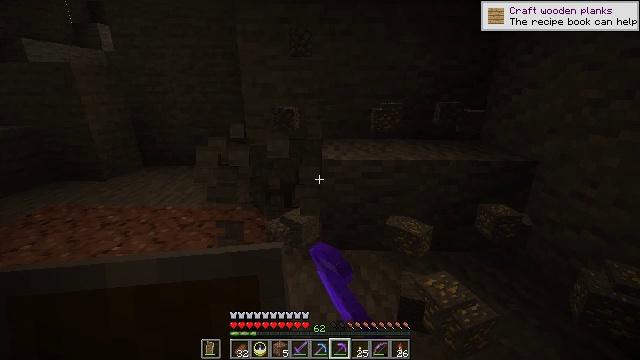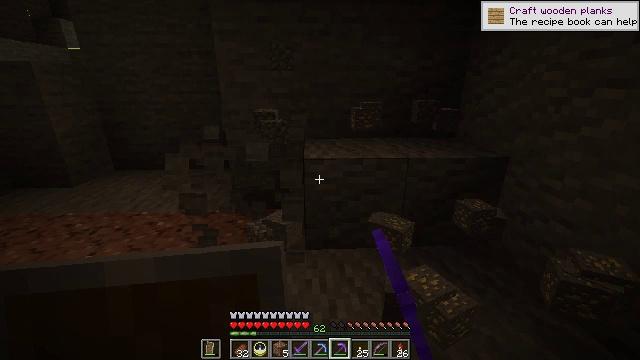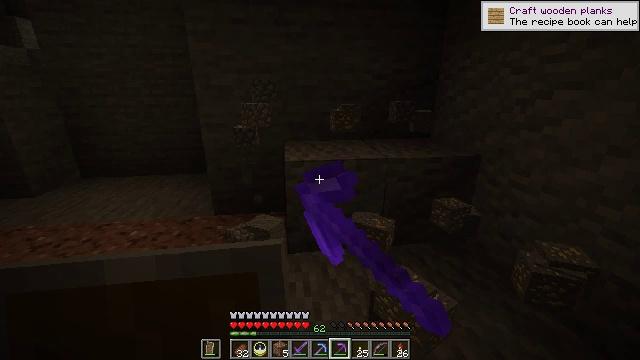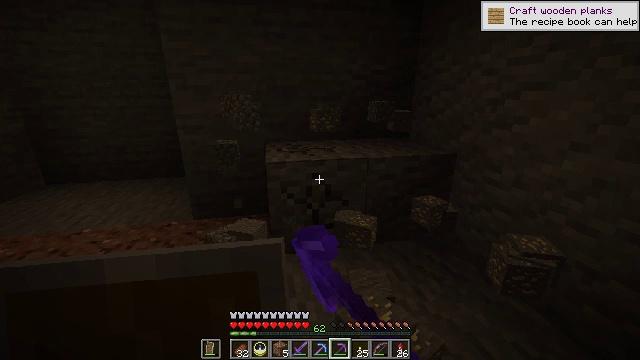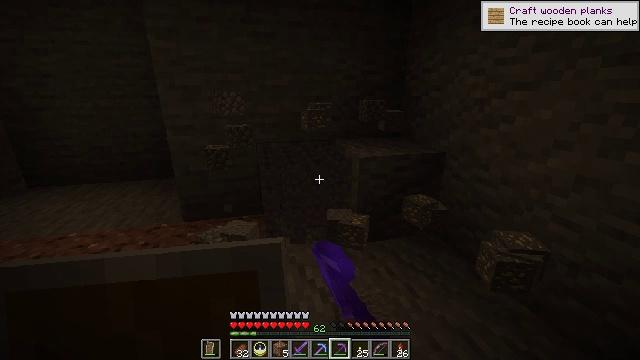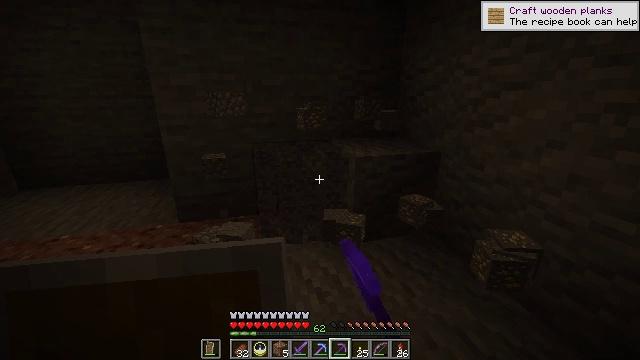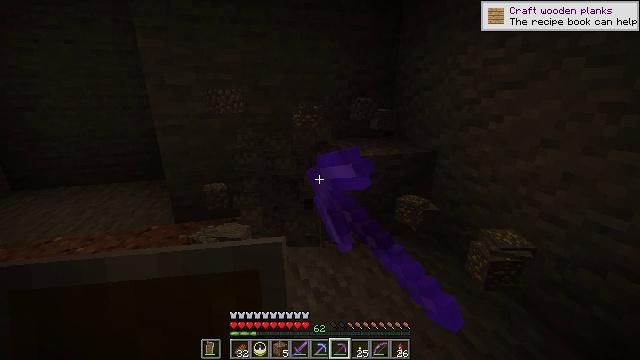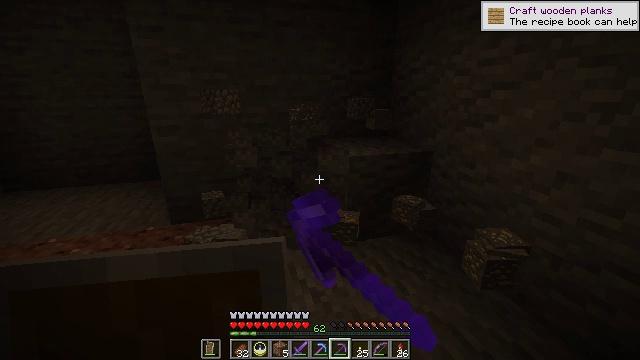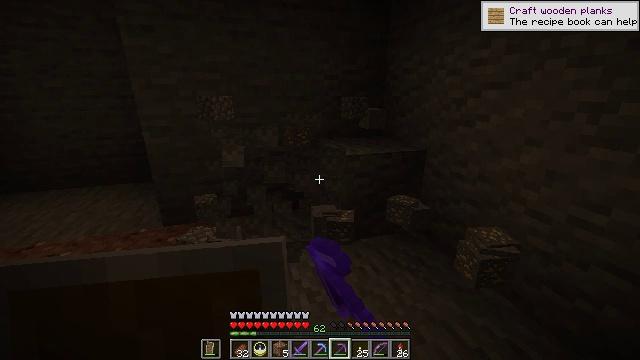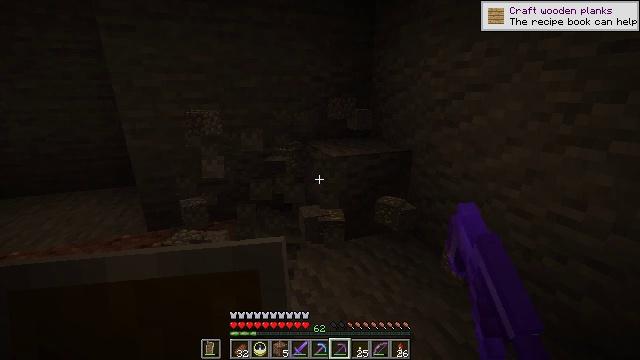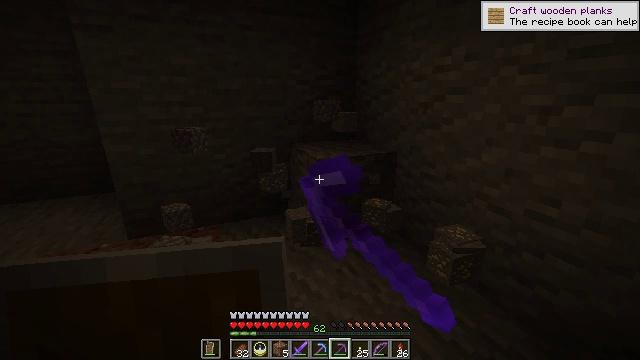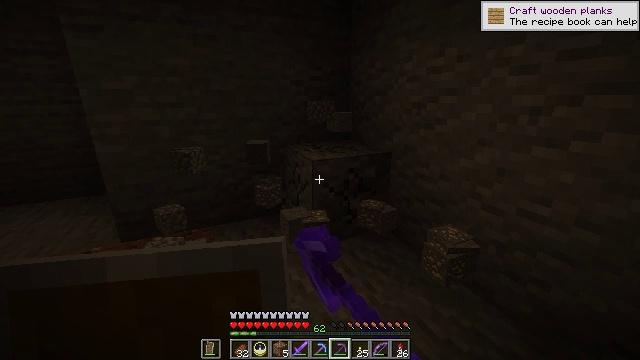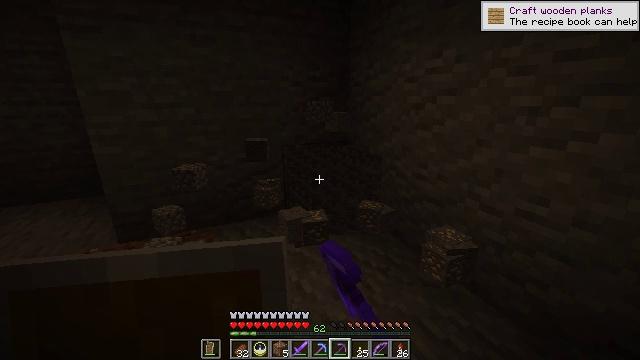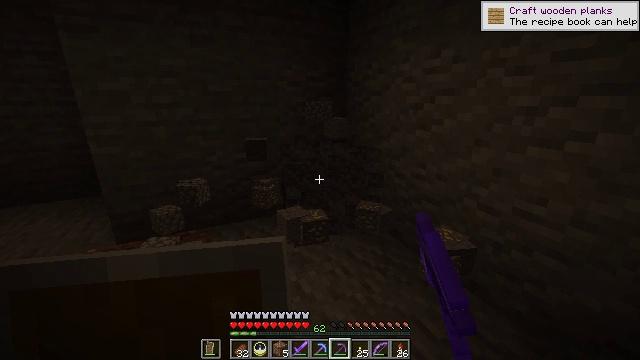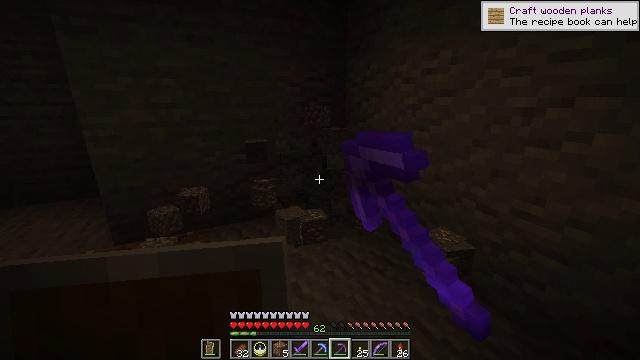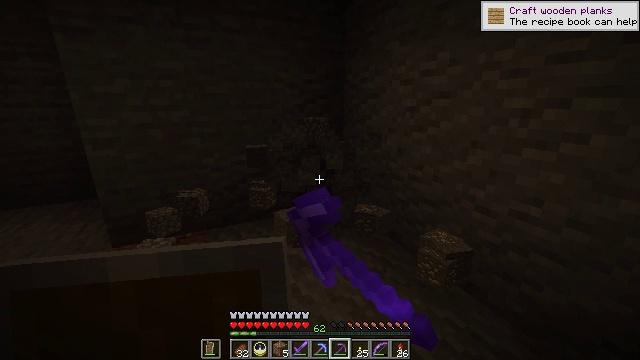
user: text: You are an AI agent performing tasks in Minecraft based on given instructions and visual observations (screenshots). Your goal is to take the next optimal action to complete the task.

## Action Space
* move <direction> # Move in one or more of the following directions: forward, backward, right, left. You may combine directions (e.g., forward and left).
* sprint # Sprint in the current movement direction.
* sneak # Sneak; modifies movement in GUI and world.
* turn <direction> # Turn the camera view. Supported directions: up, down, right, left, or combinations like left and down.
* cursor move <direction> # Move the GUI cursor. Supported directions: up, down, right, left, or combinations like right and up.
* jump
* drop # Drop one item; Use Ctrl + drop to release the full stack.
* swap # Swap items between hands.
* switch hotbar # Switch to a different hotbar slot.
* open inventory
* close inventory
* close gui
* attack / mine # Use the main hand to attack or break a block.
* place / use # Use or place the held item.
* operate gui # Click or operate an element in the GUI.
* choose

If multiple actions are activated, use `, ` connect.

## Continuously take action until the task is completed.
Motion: motion action
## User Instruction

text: Break the andesite to collect it.
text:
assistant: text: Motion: turn right, attack / mine
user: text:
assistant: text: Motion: turn right, attack / mine
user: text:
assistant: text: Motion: turn right, attack / mine
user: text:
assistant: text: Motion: turn right, attack / mine
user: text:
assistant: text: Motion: attack / mine
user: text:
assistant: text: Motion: attack / mine
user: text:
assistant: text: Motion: attack / mine
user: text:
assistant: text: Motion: turn right, attack / mine
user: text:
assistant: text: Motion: turn right, attack / mine
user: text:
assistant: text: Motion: turn right, attack / mine
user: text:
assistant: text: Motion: turn right, attack / mine
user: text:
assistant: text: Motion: attack / mine
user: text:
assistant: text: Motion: attack / mine
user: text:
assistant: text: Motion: attack / mine
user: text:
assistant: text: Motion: attack / mine
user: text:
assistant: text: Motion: move forward, turn up, attack / mine
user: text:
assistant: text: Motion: move forward and move left, turn up, attack / mine
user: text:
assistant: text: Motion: move forward and move left, turn up, attack / mine
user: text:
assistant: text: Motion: move forward, turn up, attack / mine
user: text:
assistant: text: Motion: turn up, attack / mine
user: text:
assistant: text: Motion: attack / mine
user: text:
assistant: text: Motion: turn up, attack / mine
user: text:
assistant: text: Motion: turn up, attack / mine
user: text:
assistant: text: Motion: turn left and up, attack / mine
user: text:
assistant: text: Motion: turn left and up, attack / mine
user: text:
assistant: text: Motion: attack / mine